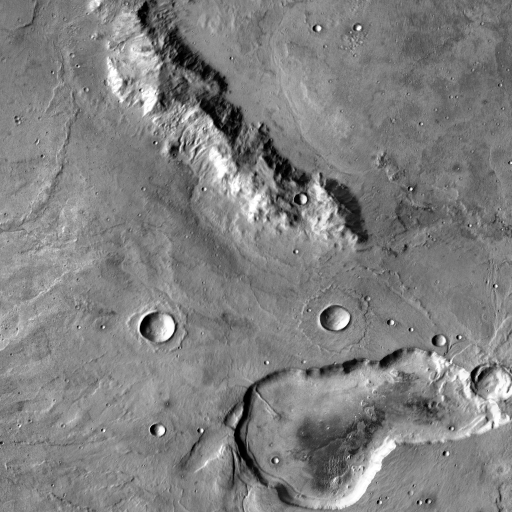
Crater classes present: Background, Other, Layered, Secondary